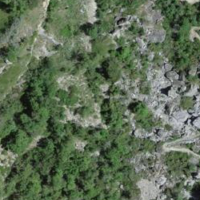
EUNIS habitat code: 45
Species observed at this site:
Cornus sanguinea